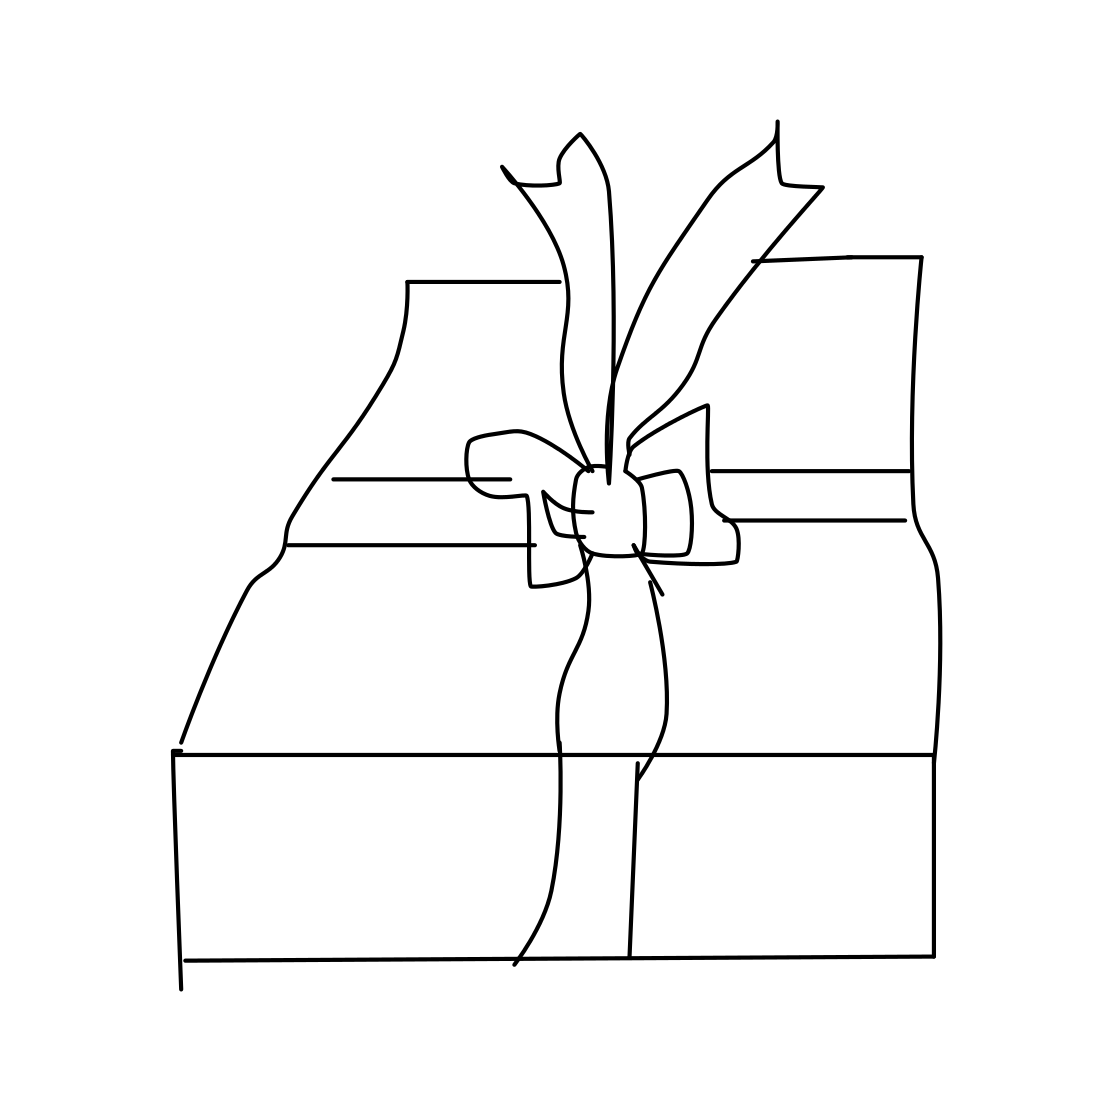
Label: present